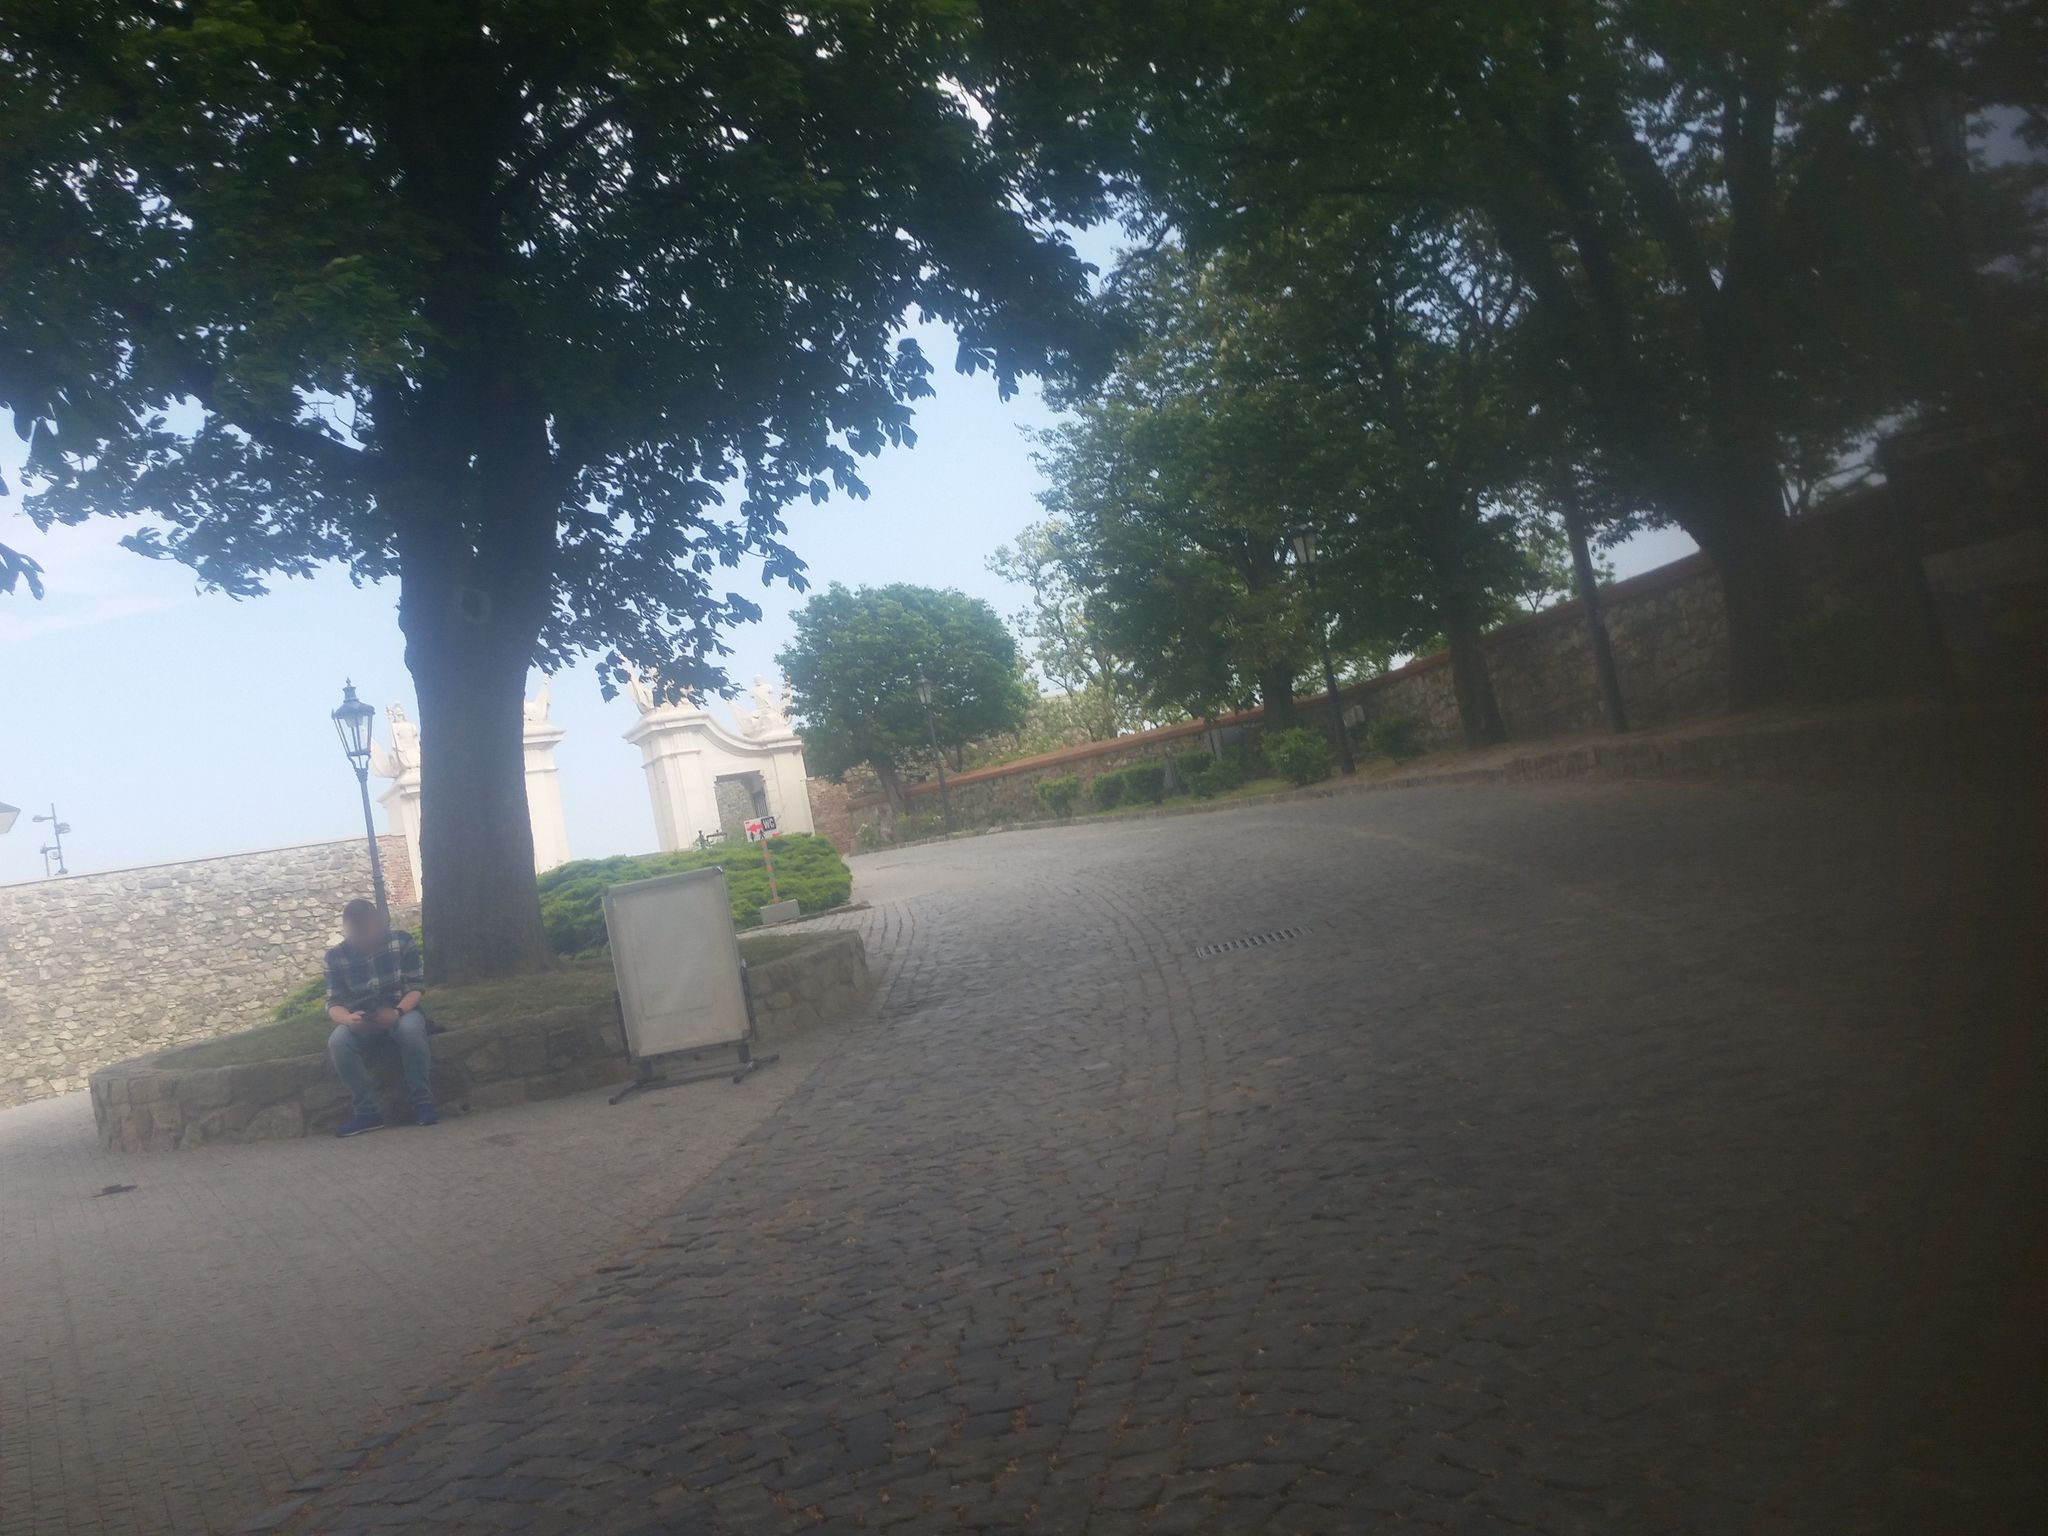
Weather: clear
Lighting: day
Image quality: slightly poor
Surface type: walking surface
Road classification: service, pedestrian
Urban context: urban centre
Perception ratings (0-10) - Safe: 6.32, Lively: 7.01, Beautiful: 8.94, Boring: 5.82, Depressing: 3.84, Wealthy: 4.37